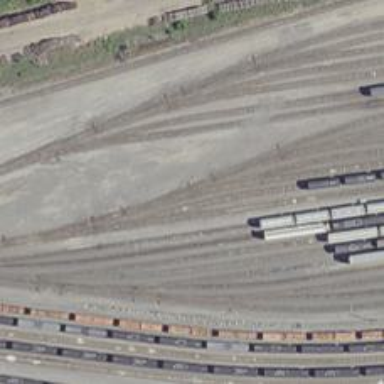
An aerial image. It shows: Railway yard used for servicing trains.